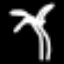
Label: palm tree